Question: I'm trying to add a UIView that is supposed to strikethrough the text (don't worry about the horizontal misplacement).
However, when selecting a row, the line is added several rows below. Why?

Here's my code:
'''
-(void)tableView:(UITableView *)tableView didSelectRowAtIndexPath:(NSIndexPath *)indexPath
{
NSLog(@"%@", indexPath);
UITableViewCell *cell = [tableView cellForRowAtIndexPath:indexPath];
UILabel *label = cell.textLabel;
CGSize textSize = [[label text] sizeWithAttributes:@{NSFontAttributeName:[label font]}];
CGFloat strikeWidth = textSize.width;
UIView *lineView = [[UIView alloc] initWithFrame:CGRectMake(self.view.bounds.size.height / 2, 200, strikeWidth, 2)];
lineView.backgroundColor = [UIColor redColor];
lineView.tag = 100;
[cell.contentView addSubview:lineView];
}
'''
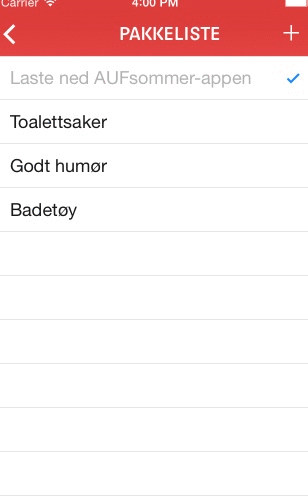
Answer: Instead of using a UIView and adding a subview to the cell, you should use an 'NSAttributedString' for the cell text and the 'NSStrikethroughStyleAttributeName' to strike through with an 'NSStrikethroughColorAttributeName' for the strikethrough colour.